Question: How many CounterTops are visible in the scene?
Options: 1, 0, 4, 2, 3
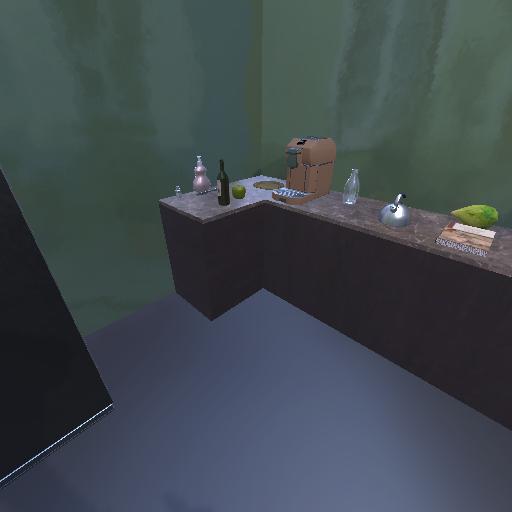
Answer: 1